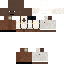
A female skeleton skin with dark skin, wearing brown bald dressed in a black robe top and black pants, featuring a closed mouth.